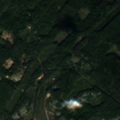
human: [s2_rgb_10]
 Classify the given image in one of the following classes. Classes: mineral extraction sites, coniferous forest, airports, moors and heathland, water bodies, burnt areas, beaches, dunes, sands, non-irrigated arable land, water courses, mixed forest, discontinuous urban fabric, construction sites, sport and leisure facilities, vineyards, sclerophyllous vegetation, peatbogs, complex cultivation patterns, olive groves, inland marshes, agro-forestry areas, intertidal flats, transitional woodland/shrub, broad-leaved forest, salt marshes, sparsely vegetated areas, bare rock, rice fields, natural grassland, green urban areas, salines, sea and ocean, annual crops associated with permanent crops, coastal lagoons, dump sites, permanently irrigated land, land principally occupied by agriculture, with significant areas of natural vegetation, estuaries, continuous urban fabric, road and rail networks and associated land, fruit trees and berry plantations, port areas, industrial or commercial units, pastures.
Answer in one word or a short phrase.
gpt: coniferous forest, mixed forest